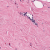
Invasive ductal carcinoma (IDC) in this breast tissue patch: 0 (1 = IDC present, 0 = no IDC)